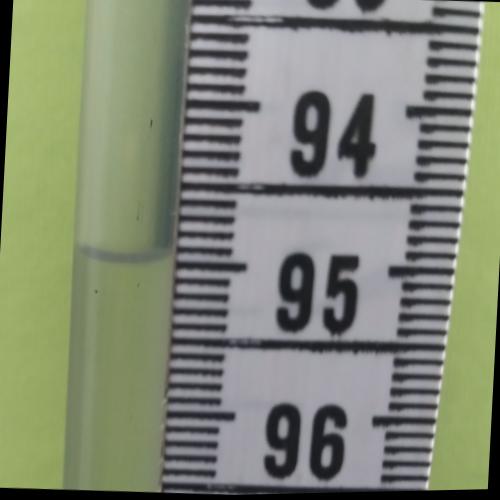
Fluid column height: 94.9 cm